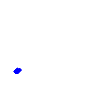
Particle: pion